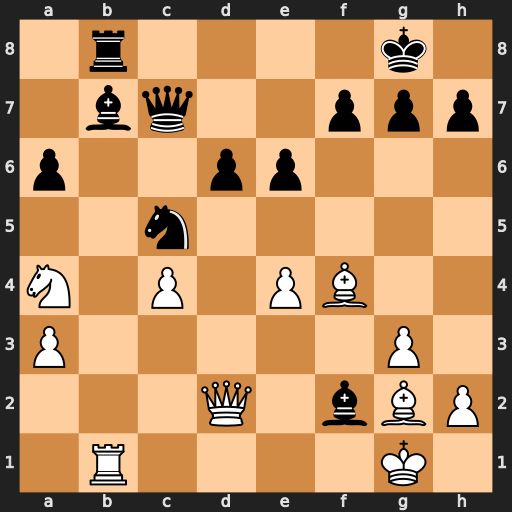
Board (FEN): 1r4k1/1bq2ppp/p2pp3/2n5/N1P1PB2/P5P1/3Q1bBP/1R4K1
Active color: w
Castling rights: -
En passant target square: -
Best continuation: Kxf2 Nxe4+ Bxe4